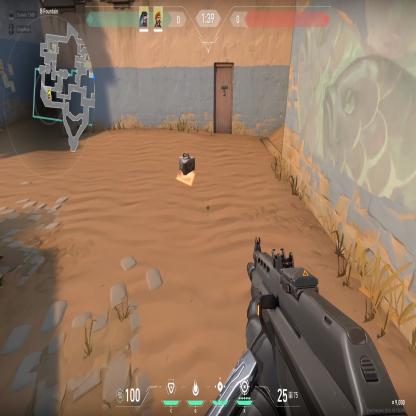
Label: dropped spike